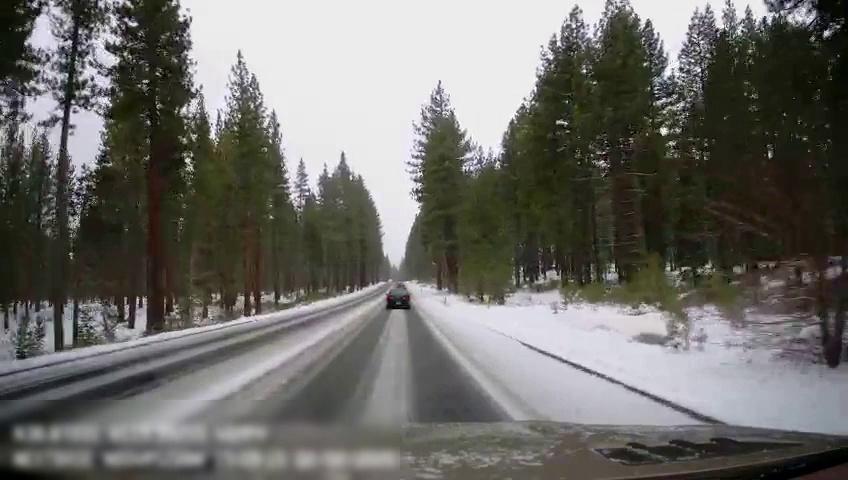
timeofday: Day
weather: Snowy
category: Drivable Space
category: Vehicles | Car
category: Lanes | Current Lane